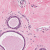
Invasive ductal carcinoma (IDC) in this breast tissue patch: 0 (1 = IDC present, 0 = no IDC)